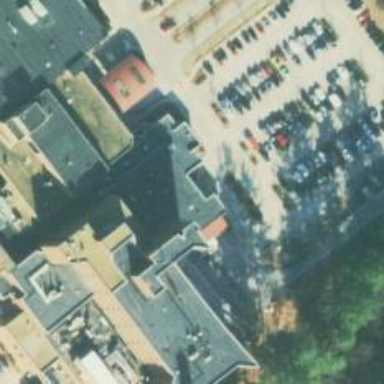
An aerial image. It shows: Entrance designated for emergency wards.